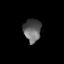
Tissue: lung
Cell type: Myeloid cells
Senescence score: 0.2237
Nuclear area (px): 394
Mean DAPI intensity: 95.637